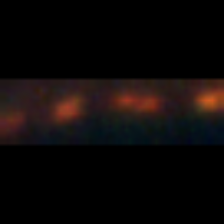
Taxon: Chaetoceros
Group: Diatoms